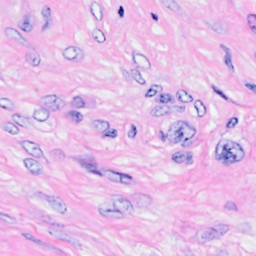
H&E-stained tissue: Breast